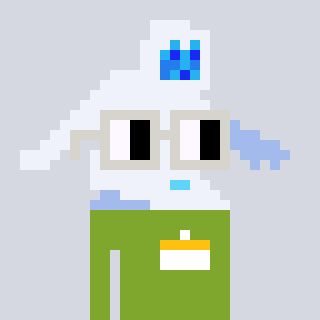
a pixel art character with square light gray glasses, a yeti-shaped head and a slimegreen-colored body on a cool background